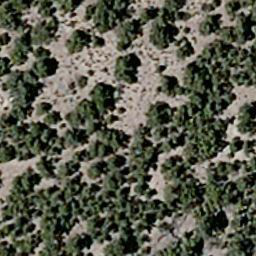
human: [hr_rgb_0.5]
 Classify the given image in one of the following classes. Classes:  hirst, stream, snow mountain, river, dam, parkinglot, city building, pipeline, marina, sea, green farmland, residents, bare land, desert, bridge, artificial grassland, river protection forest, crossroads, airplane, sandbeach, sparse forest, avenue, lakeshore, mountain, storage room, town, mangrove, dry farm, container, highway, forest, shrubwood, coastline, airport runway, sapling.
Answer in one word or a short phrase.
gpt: sparse forest